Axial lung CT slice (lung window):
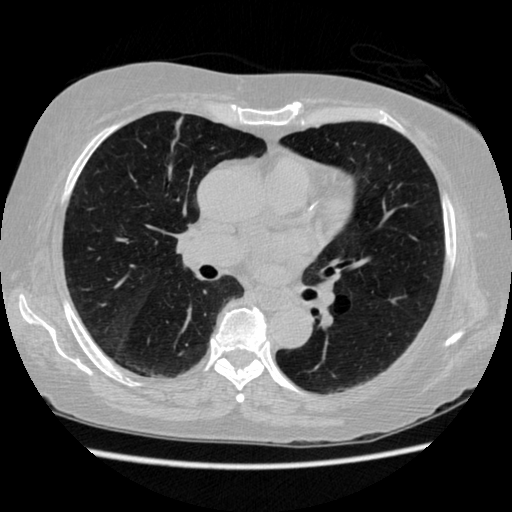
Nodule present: no